Interaction volume radius: 10 \u00c5
Interaction volume height: 20 \u00c5
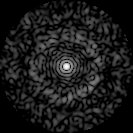
Disorder parameter: 0.8413